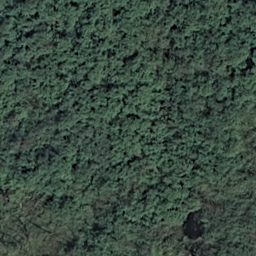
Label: forest